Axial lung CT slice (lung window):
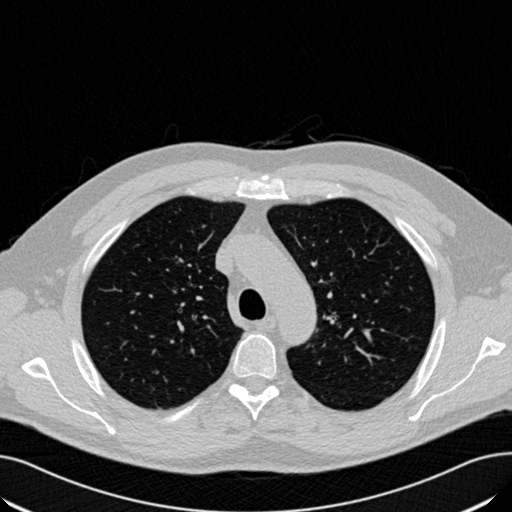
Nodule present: no